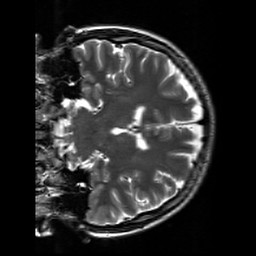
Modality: T2w
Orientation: coronal
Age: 21
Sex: female
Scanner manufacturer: siemens
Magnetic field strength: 3 T
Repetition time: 7 s
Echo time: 0.09 s